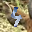
Label: 4